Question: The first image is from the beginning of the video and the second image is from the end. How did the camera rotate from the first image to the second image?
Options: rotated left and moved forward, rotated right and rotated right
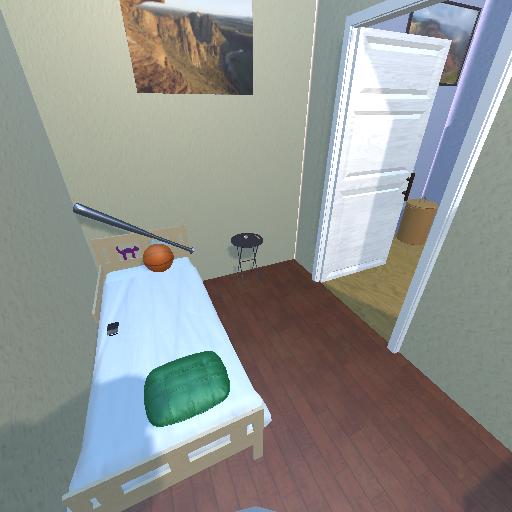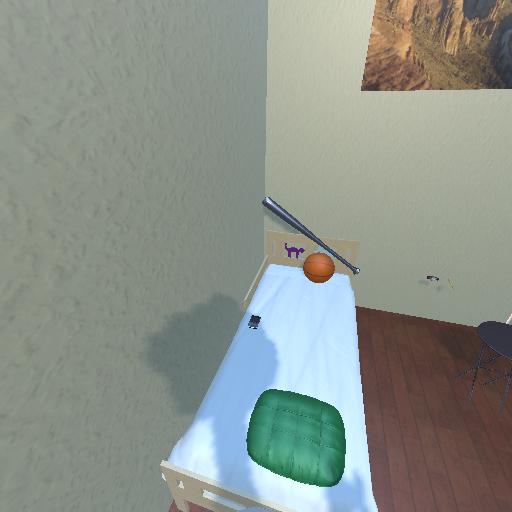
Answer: rotated left and moved forward